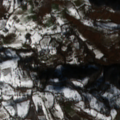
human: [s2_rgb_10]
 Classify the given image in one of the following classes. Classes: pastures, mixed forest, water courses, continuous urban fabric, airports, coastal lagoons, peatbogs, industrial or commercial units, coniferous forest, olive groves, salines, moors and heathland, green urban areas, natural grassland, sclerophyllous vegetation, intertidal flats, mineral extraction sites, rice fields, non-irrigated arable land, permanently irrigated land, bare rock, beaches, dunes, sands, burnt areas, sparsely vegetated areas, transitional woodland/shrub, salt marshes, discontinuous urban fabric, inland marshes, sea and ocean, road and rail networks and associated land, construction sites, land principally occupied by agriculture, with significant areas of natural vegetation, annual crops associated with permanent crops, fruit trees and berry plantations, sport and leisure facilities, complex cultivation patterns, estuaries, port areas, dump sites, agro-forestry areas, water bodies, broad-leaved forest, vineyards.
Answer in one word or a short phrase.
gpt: pastures, complex cultivation patterns, broad-leaved forest, transitional woodland/shrub